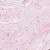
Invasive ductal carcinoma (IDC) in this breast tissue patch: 0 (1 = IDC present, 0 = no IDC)